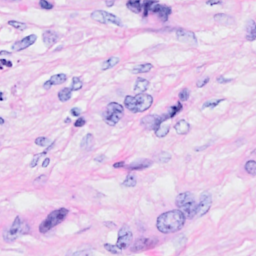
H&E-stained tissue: Breast